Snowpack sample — Snodgrass Mountain, Crested Butte, Colorado (2/4/25, 12:06 PM MST)
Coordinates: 38.923, -106.968
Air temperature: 35 °F
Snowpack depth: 80 cm
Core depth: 40 cm
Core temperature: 32 °F
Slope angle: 14°, slope face: 78°
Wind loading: low
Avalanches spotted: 0
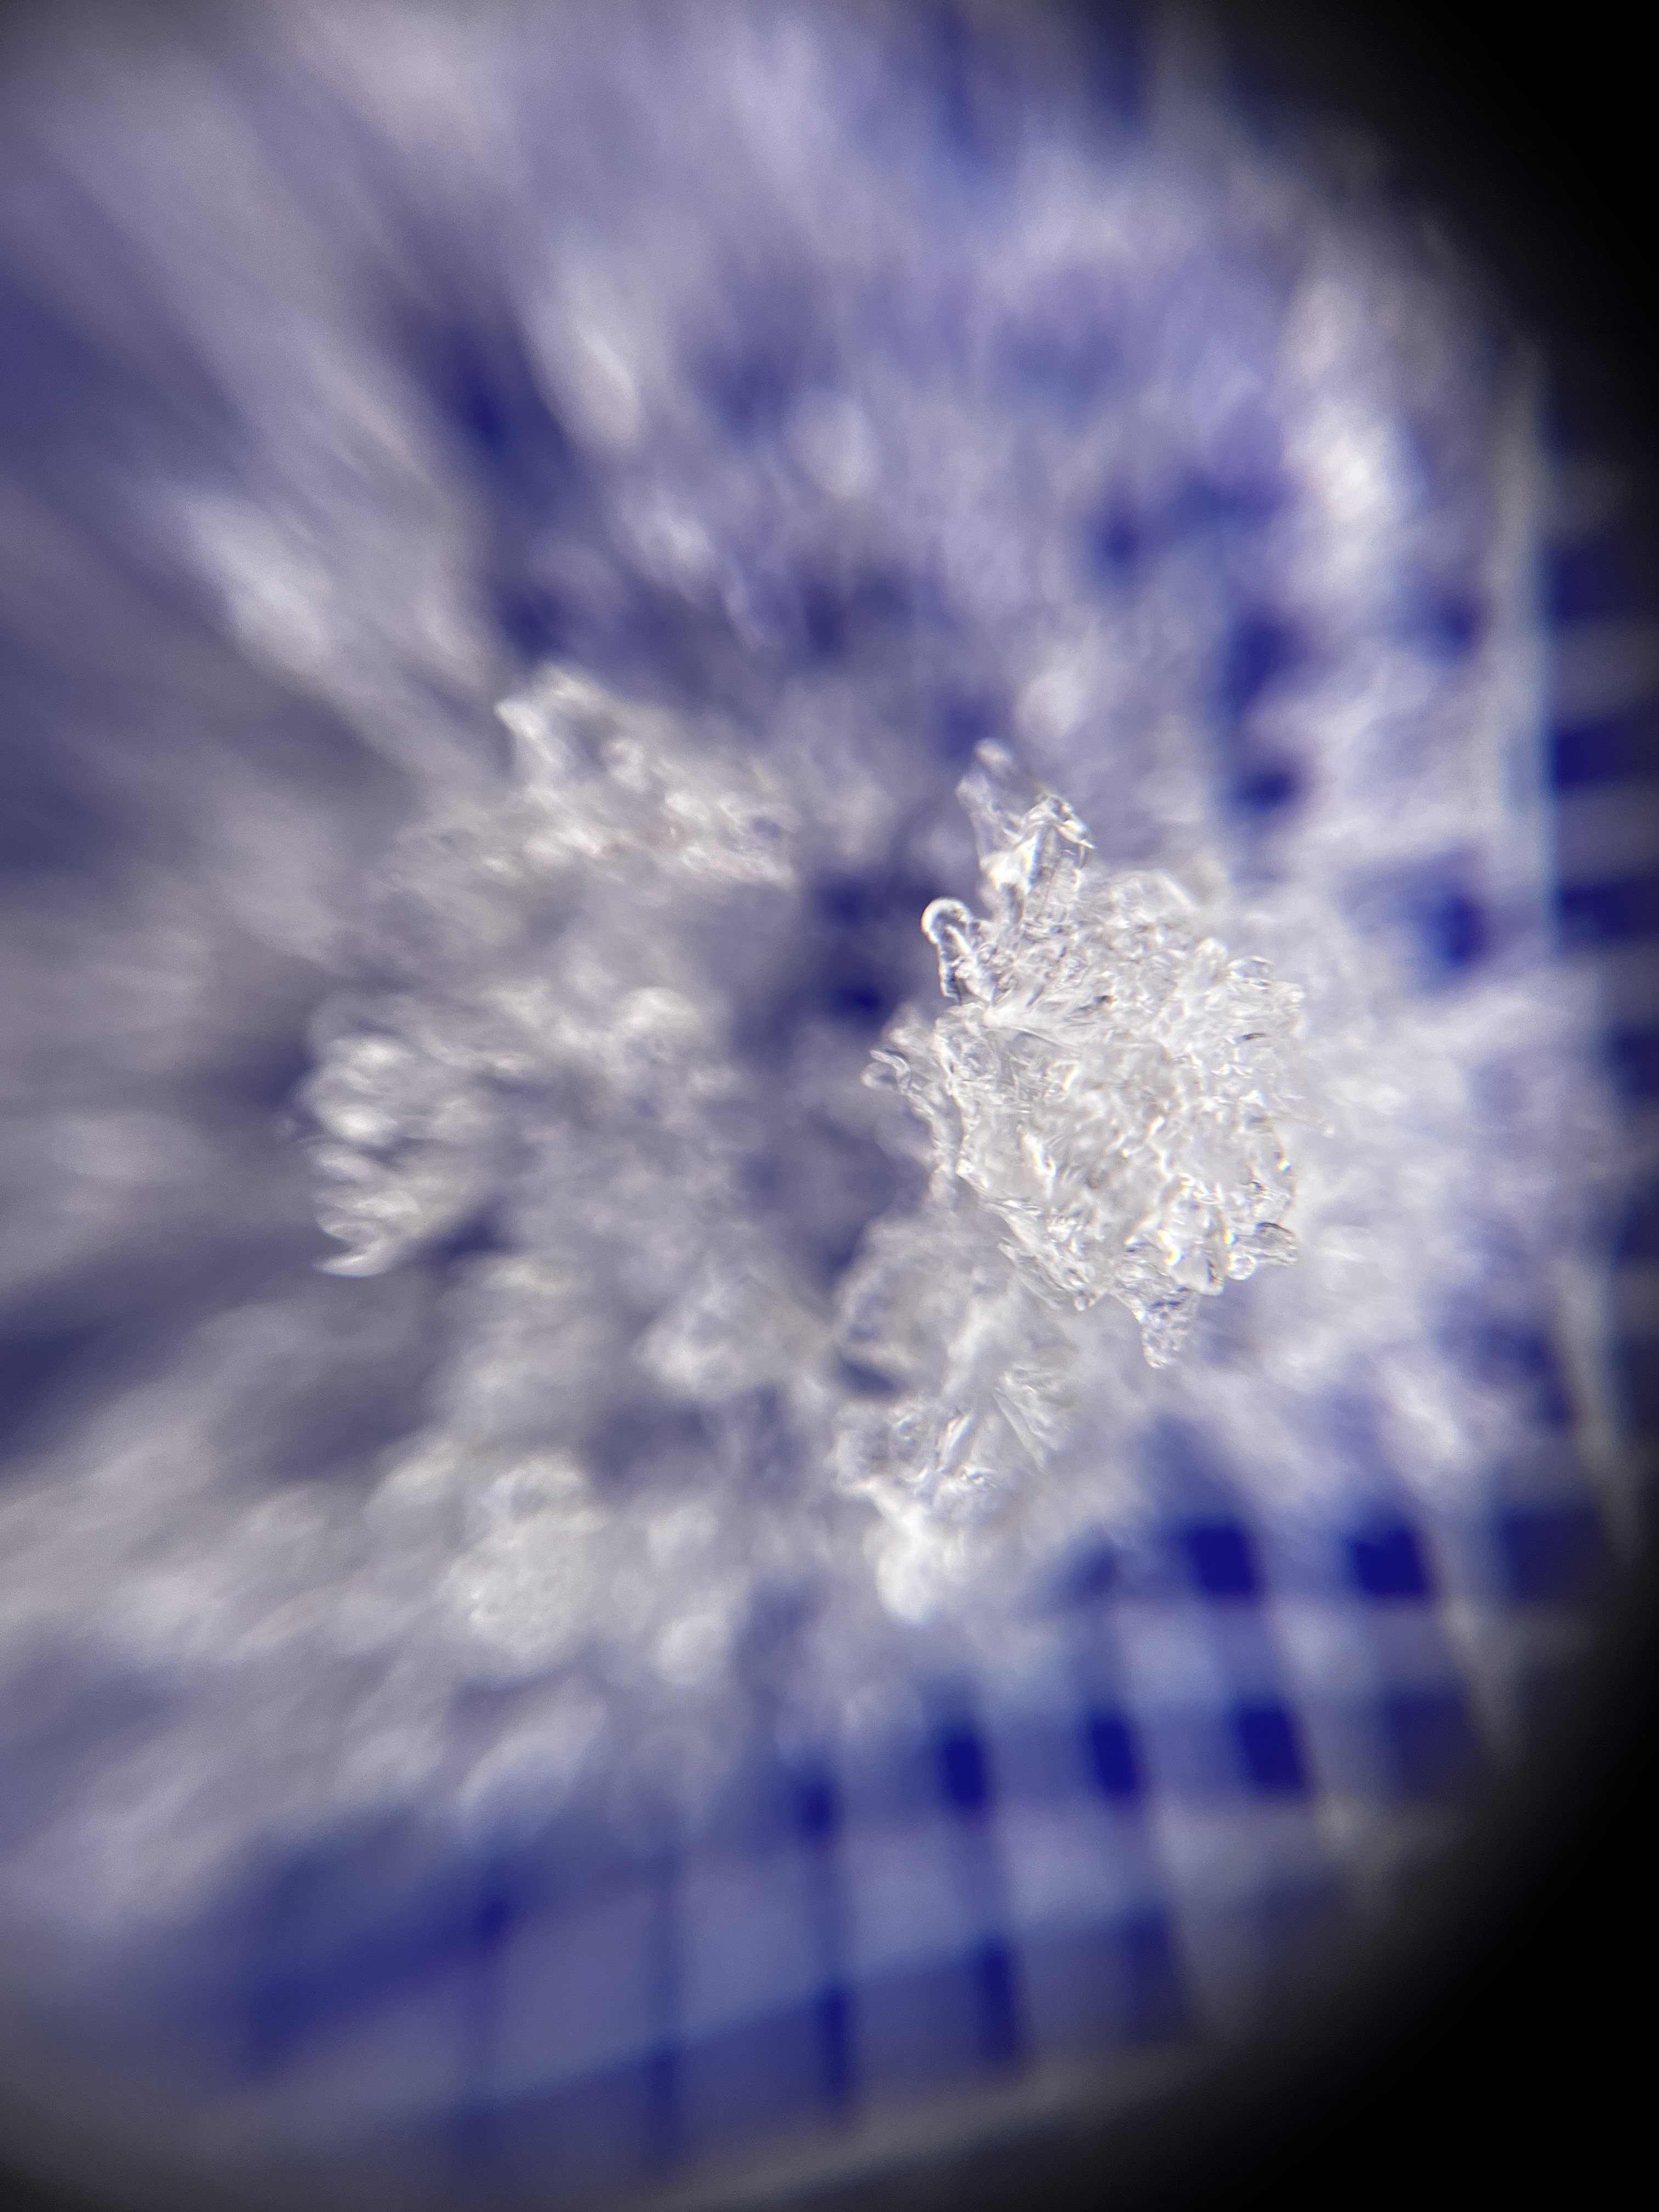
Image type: magnified_profile
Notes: No avalanches nearby, unusually warm weather for the last month reported by residents, Collected 25 yards from treeline